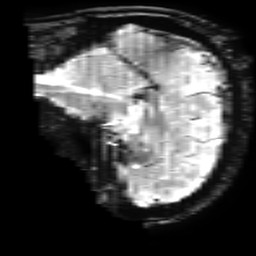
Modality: T2starw
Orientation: sagittal
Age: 38
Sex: male
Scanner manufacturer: ge
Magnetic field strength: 3 T
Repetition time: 0.65 s
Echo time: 0.02 s